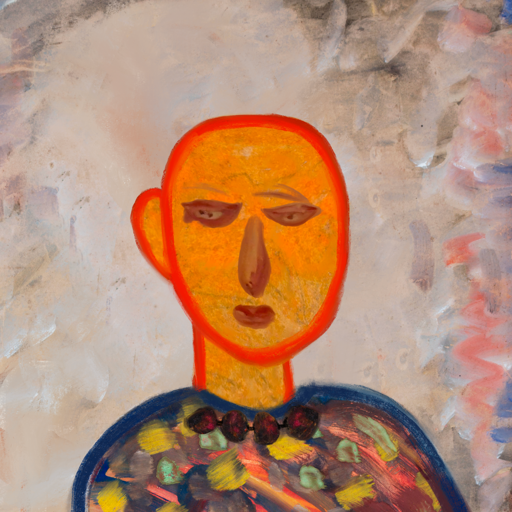
Background: Roy_Bahadur, Head And Neck Front: Sisters, Face Front: Pious_Lady, Bust: Mother_And_Son_Mother, Hair Front: Blank, Head Accessory: Blank, Second Necklace: Blank, Necklace: Mosgoul, Baby: Blank